Field crop: tomato
Growth stage: 1
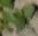
Species: solanum